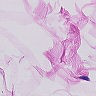
Metastatic tissue present: no